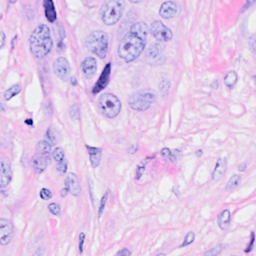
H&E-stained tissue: Breast